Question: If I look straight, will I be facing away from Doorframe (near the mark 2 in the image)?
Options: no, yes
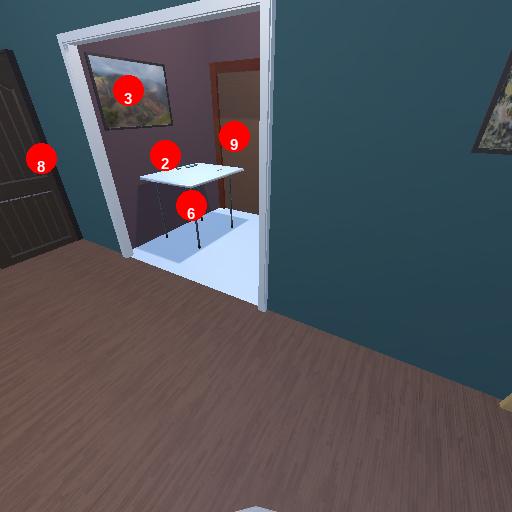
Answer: no